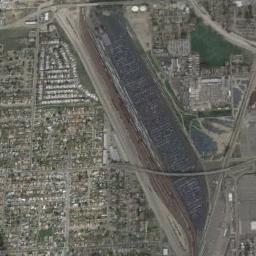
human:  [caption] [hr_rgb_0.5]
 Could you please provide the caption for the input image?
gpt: There is a railway station in the crowded city .